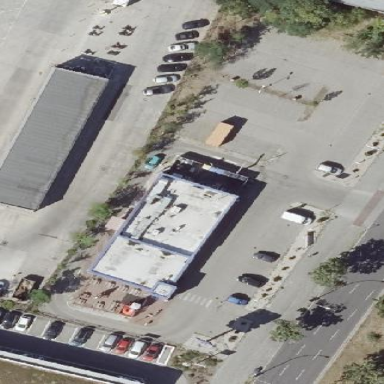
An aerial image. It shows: Fast food restaurant in building.